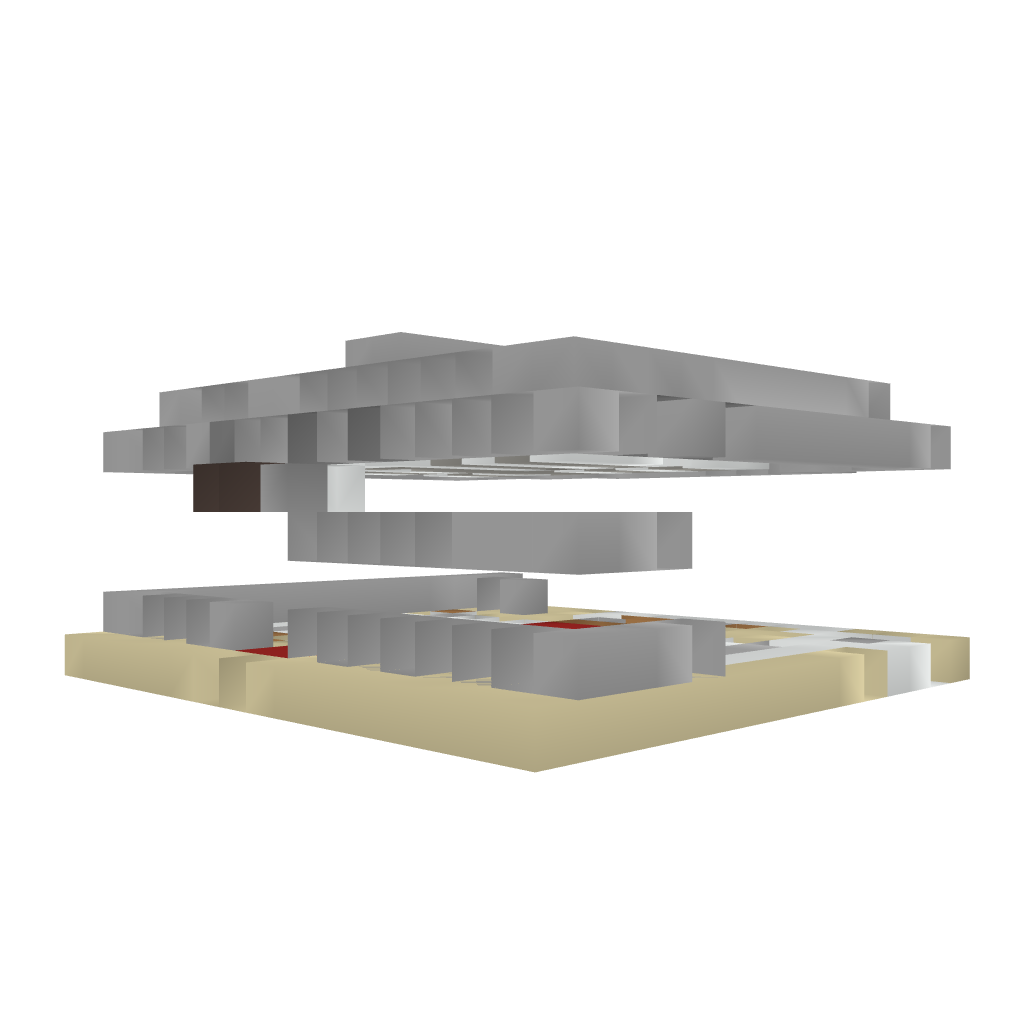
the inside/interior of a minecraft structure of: Small Library